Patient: sex M, age 38
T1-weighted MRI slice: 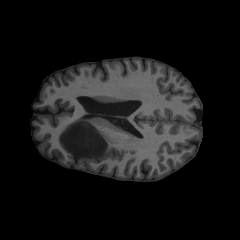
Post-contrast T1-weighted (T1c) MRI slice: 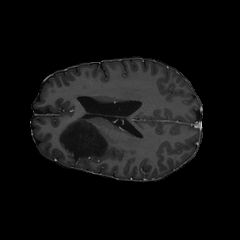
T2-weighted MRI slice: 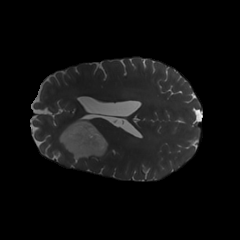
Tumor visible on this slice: yes
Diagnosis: Astrocytoma, IDH-mutant
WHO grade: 3